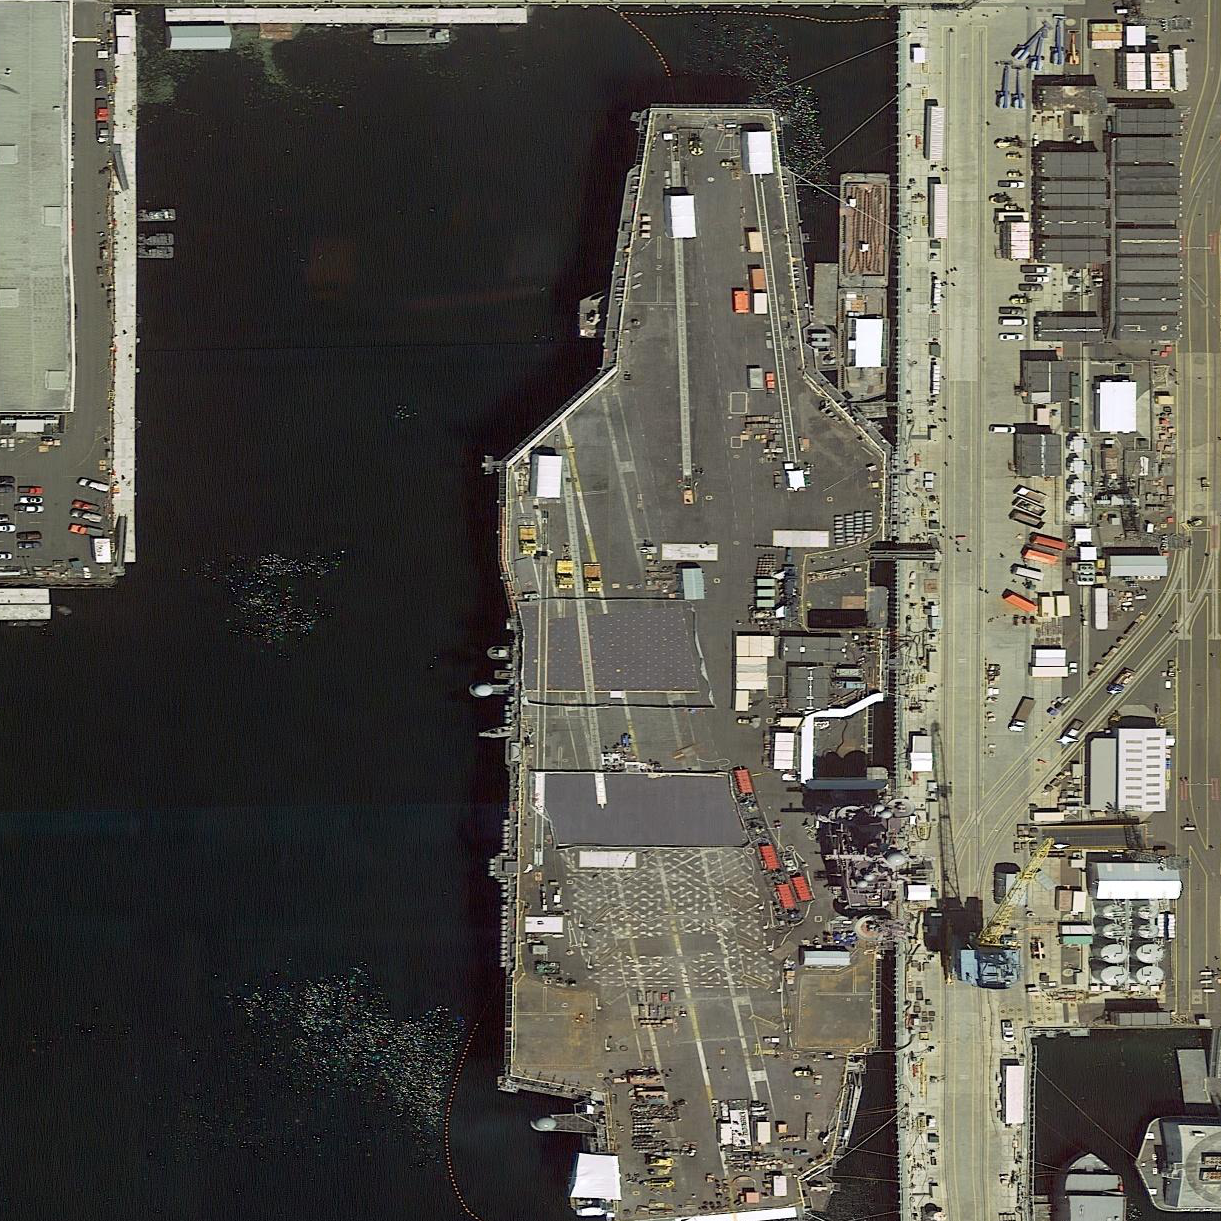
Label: Nimitz-class_aircraft_carrier